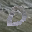
Label: 0